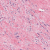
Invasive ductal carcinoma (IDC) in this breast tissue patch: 0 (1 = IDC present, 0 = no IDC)